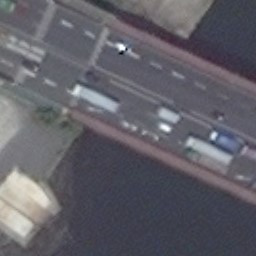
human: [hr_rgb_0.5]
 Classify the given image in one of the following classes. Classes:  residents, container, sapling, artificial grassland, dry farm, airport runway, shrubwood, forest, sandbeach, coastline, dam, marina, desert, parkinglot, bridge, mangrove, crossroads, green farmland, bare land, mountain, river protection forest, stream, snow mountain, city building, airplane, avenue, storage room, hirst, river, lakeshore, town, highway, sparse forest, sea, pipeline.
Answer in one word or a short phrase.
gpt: bridge